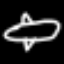
Label: airplane